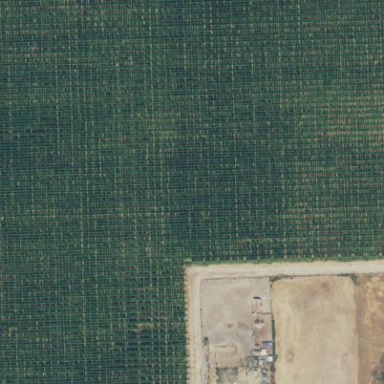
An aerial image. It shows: Orchard.